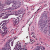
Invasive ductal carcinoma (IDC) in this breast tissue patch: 0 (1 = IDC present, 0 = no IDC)